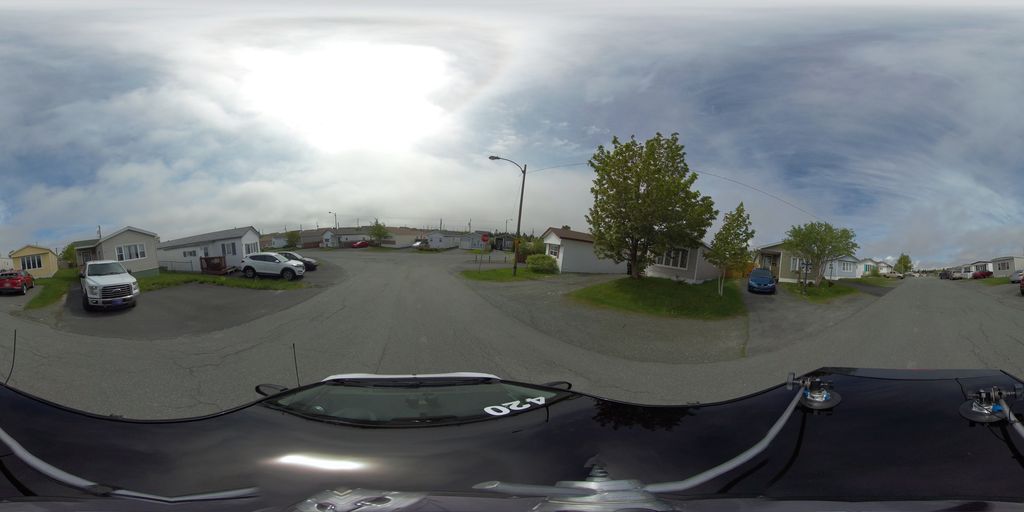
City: st_johns